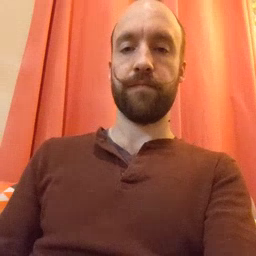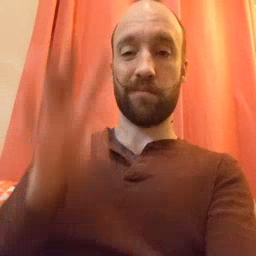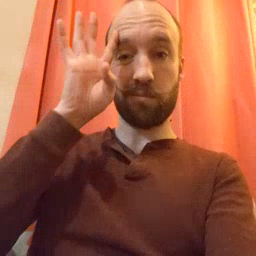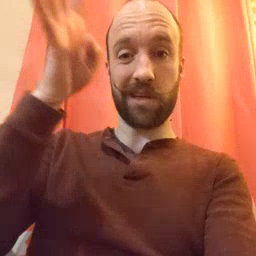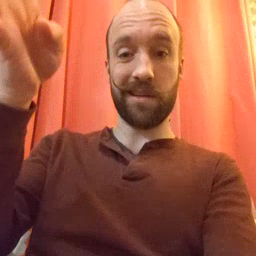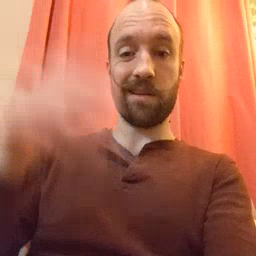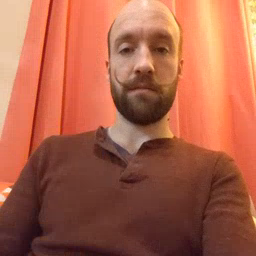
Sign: pretend